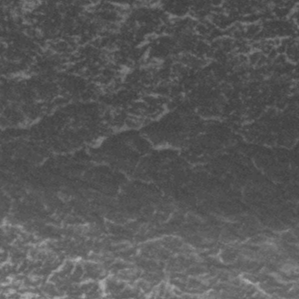
Label: frost